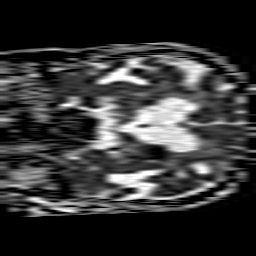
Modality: ADC
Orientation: coronal
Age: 80
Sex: male
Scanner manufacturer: philips
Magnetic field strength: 1.5 T
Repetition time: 3.639 s
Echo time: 0.09255 s